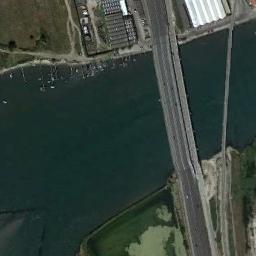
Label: bridge